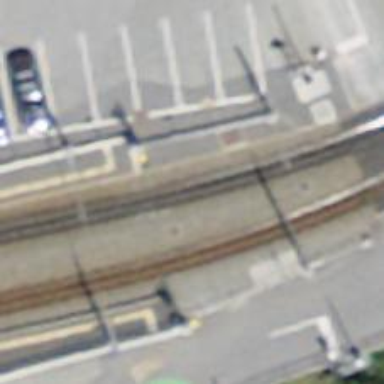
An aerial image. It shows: Railway signal.